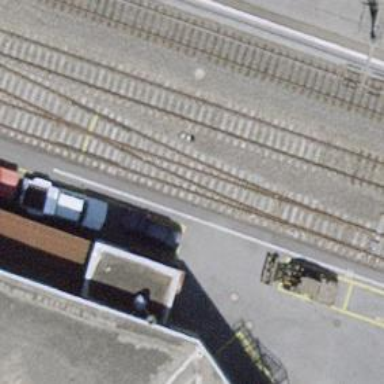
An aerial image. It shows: Siding railway track with one set of rails.